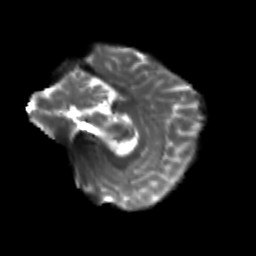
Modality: T2w
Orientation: sagittal
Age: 27
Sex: female
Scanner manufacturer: siemens
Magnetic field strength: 3 T
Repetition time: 3.5 s
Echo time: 0.104 s